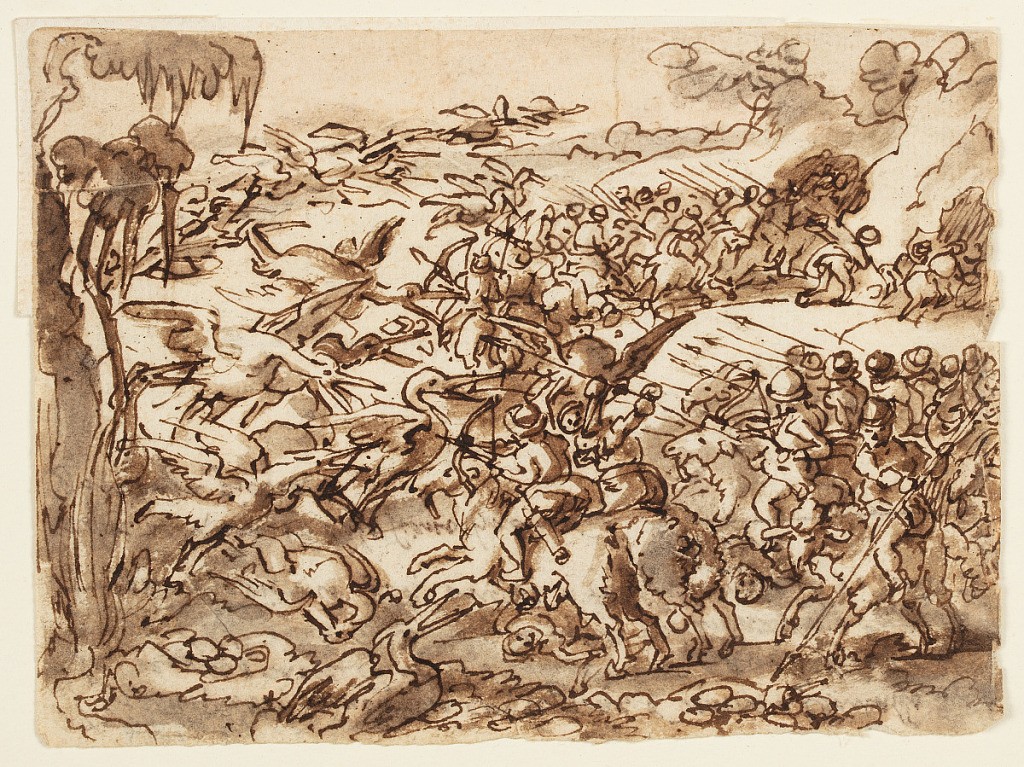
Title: Fight between Pygmies and Cranes
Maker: Jan van der Straet, called Stradanus, Flemish, 1523–1605
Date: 1596 or before
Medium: Recto: pen and brown ink, brush and brown and black washes over black chalk on laid paper Verso: pen and brown ink on laid paper
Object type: Drawing
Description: Recto: Landscape with small men riding goats and sheep. The men emerge from right to attack cranes at left with lances and bows. In the background, other men flee.
Verso: Italian inscription relating to the recto.